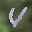
Label: 4